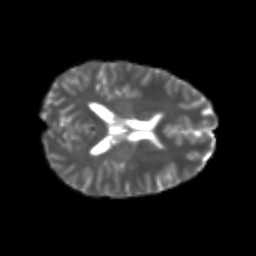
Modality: T2w
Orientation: axial
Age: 23
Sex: female
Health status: healthy
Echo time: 0.074 s